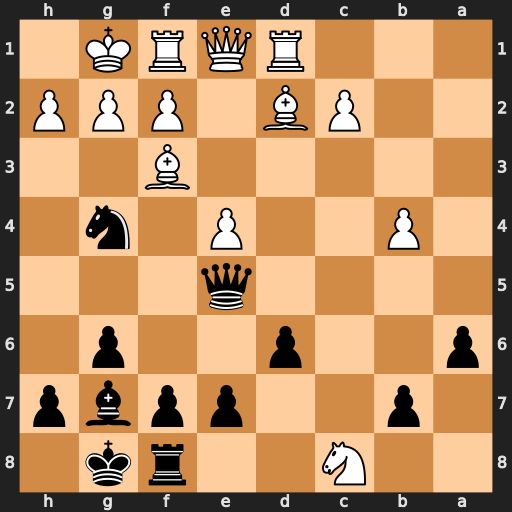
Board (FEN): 2N2rk1/1p2ppbp/p2p2p1/4q3/1P2P1n1/5B2/2PB1PPP/3RQRK1
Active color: b
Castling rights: -
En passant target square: -
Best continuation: Qxh2#